Question: Why am I getting double text in the UITableViewCell after scrolling?
Here's the code for initializing the cell:
'''
func tableView(tableView: UITableView, cellForRowAtIndexPath indexPath: NSIndexPath) -> UITableViewCell {
let cell = tableView.dequeueReusableCellWithIdentifier("IskanjeCell") as IskanjeShowTableViewCell!
cell.backgroundColor = UIColor.clearColor()
cell.setCell(DanKanali, indexPath: indexPath)
return cell
}
func setCell(danKanali:[DatePS], indexPath: NSIndexPath)
{
let vseOddaje = danKanali[indexPath.section].programi[indexPath.row].oddaje
let program:Program = danKanali[indexPath.section].programi[indexPath.row]
logoWrapper.frame = CGRectMake(5, CGFloat(5+(vseOddaje.count-1) * 10), logoWrapper.frame.width, logoWrapper.frame.height)
var sl = program.id.intValue
sl = sl + 1
var slik = String(sl)
mali_logo.image = UIImage(contentsOfFile: boundle.pathForResource(slik, ofType: "png")!)
ime_programa.text = program.ime
var i = 0
var base = 15
if program.oddaje.count == 1
{
base = 30 //ce je samo 1 show, da postavi na sredino celice
}
for oddaja in program.oddaje
{
var showWrapper = UIView(frame: CGRectMake(100, CGFloat(base + i * 45), 300, 40))
var naslov = UILabel(frame: CGRectMake(0, 0, 300, 20))
var kategorija = UILabel(frame: CGRectMake(0, 17, 250, 20))
naslov.font = UIFont.boldSystemFontOfSize(14)
naslov.text = "\(oddaja.ura) - \(oddaja.naslov)"
naslov.textColor = UIColor.whiteColor()
kategorija.text = "\(oddaja.kategorija) / \(oddaja.podkategorija)"
kategorija.textColor = UIColor.whiteColor()
kategorija.font = UIFont.systemFontOfSize(13)
showWrapper.addSubview(naslov)
showWrapper.addSubview(kategorija)
self.contentView.addSubview(showWrapper)
i++
}
}
'''
This is what I am getting:

I already tried with if cell == nil, but this is aperantly not supported any more in swift, or am I wrong?
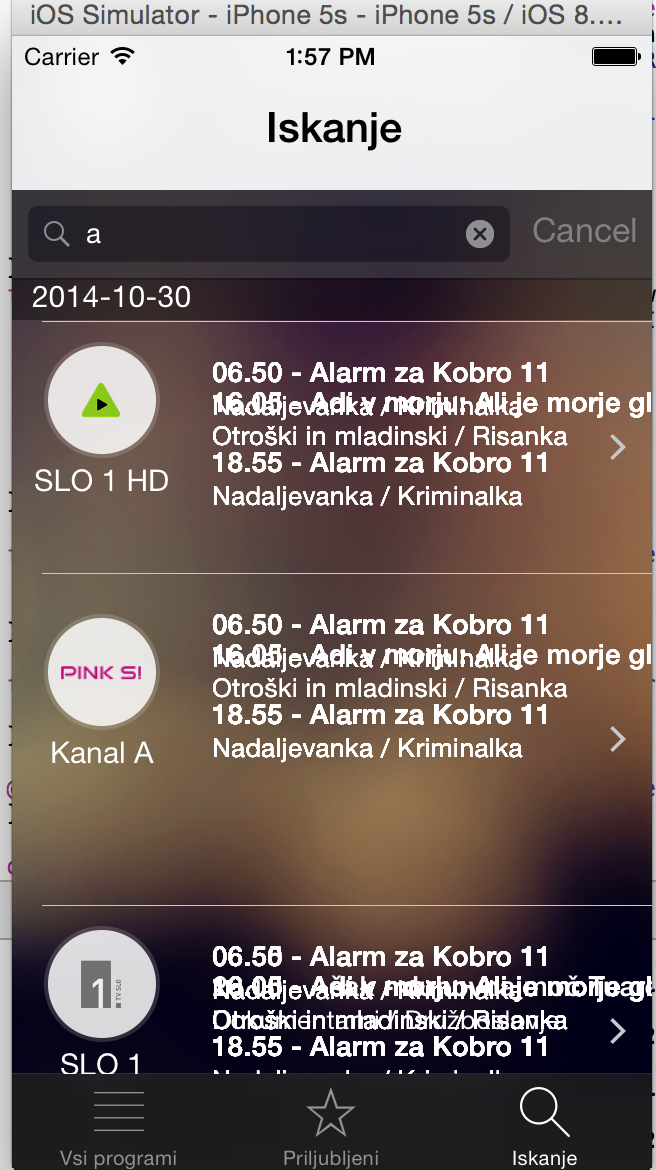
Answer: In 'setCell' you are calling 'addSubview', but you are not removing or reusing them when reconfiguring your cell as it scrolls.
:
Add to your 'IskanjeShowTableViewCell' an 'NSMutableArray' of 'showWrapper' objects. [Objective-C follows]
'''
@interface IskanjeShowTableViewCell : UITableViewCell
// ...
@property (strong) NSMutableArray *showWrappers;
@end
- (void)setCell:(...) {
// ...
[self.showWrappers makeObjectsPerformSelector:@selector(removeFromSuperview)];
[self.showWrappers removeAllObjects];
for (id oddaja in program.oddaje) {
// ...
[self.showWrappers addObject:showWrapper];
}
}
'''